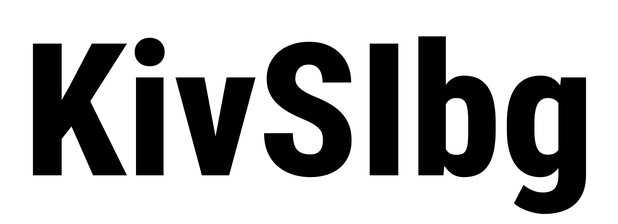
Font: Roboto_Condensed_ExtraBold